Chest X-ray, AP view. Patient: 82 years old, sex F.
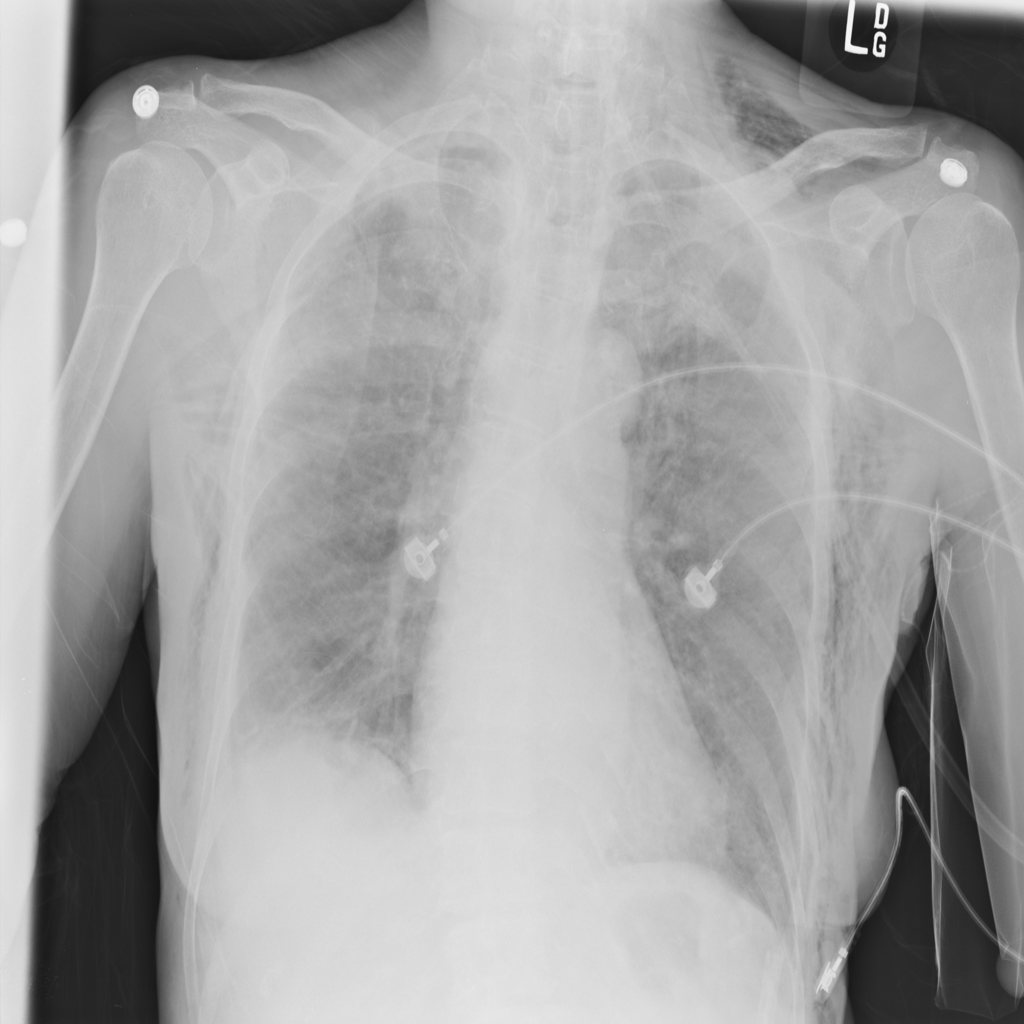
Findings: Emphysema